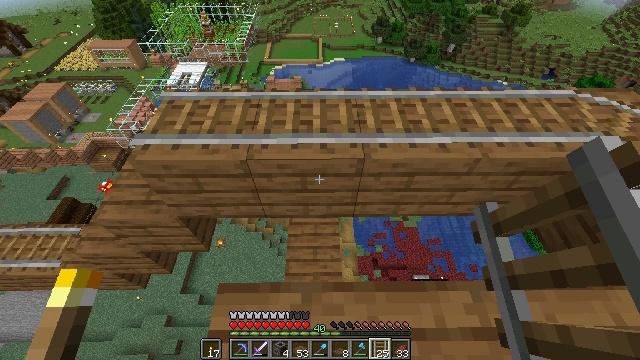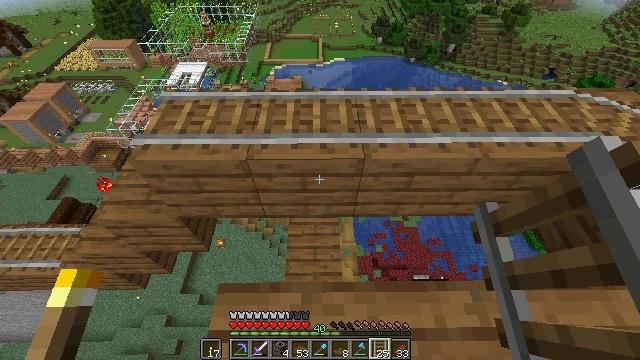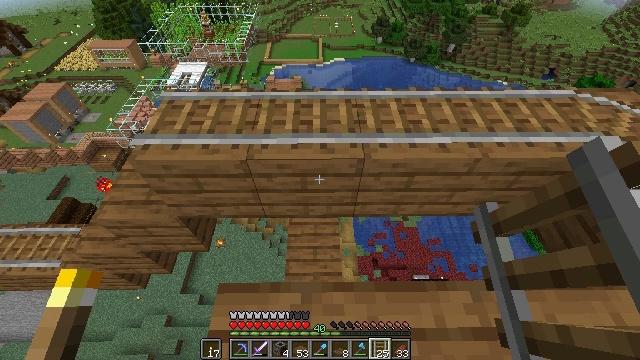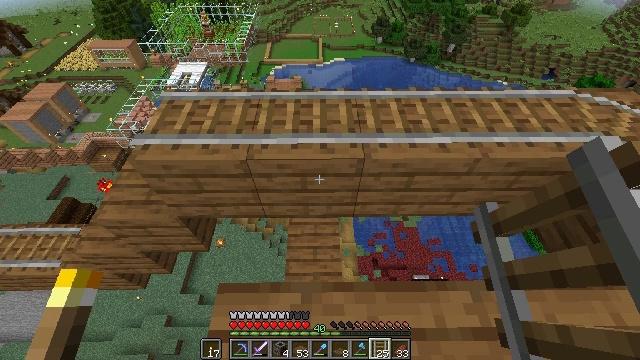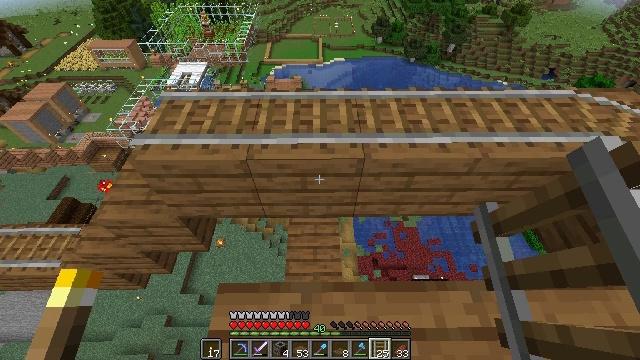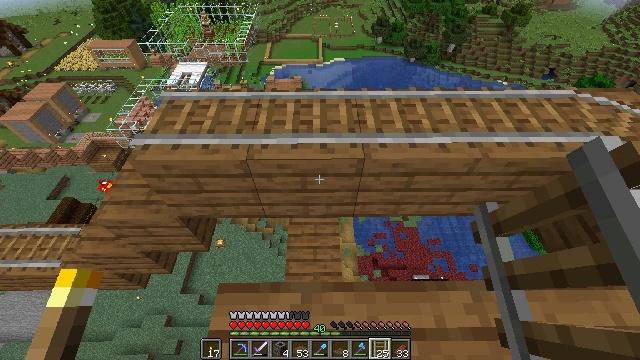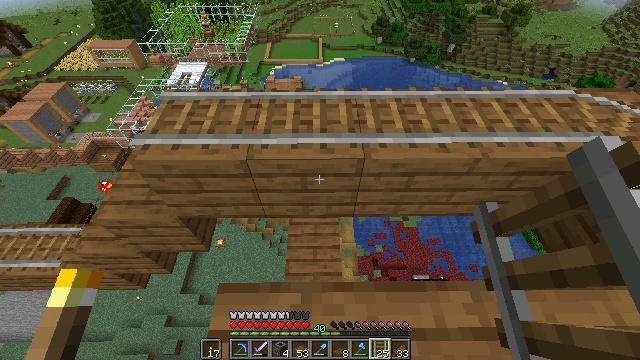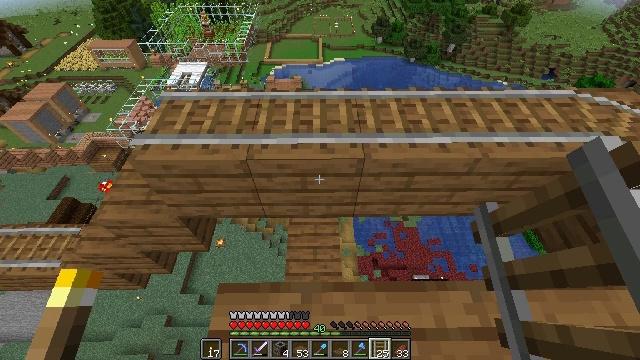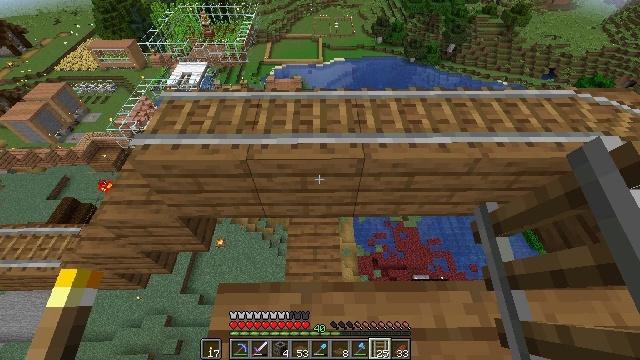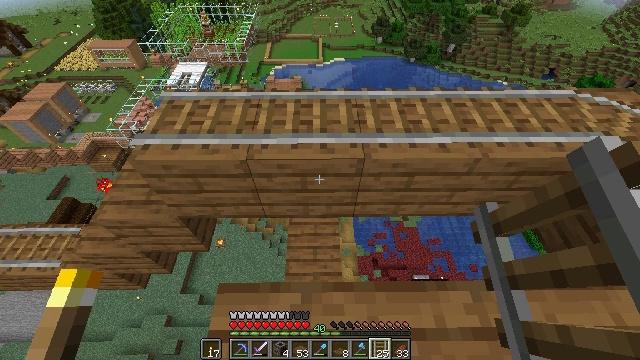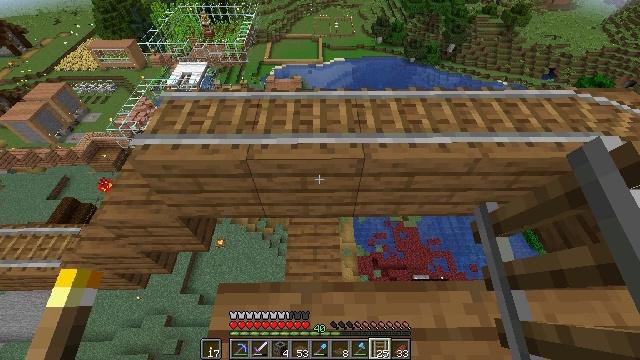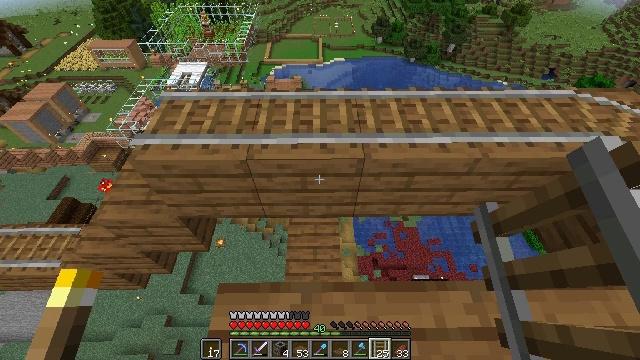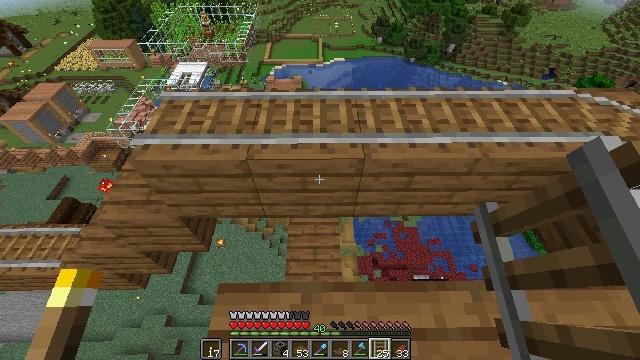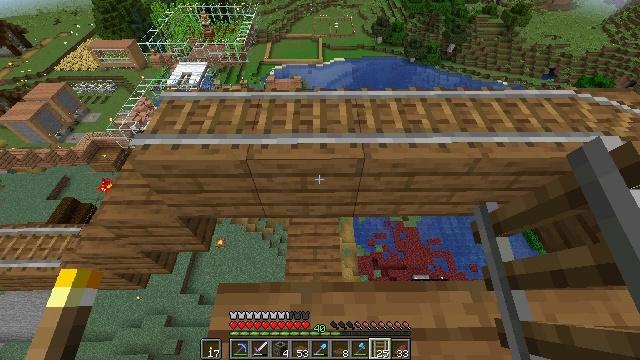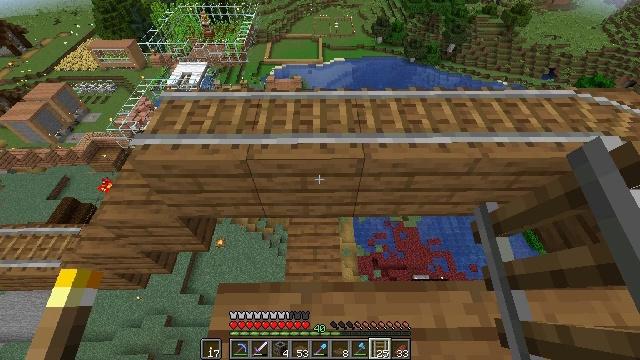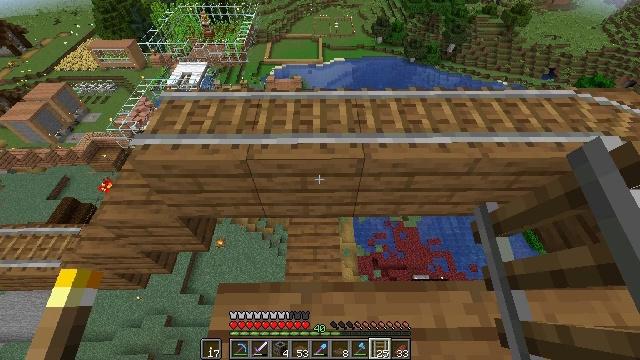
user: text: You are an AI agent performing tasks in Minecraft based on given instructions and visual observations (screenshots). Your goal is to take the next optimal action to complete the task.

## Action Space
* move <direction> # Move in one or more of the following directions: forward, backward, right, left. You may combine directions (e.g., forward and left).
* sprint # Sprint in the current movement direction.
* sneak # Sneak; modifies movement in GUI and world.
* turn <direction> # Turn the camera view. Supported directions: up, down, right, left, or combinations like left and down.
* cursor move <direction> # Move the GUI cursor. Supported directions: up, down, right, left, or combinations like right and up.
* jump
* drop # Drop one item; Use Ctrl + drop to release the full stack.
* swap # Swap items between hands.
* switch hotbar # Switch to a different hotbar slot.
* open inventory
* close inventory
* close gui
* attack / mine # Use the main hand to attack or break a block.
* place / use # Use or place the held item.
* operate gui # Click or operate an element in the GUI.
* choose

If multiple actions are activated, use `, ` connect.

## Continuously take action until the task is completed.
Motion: motion action
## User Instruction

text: Prepare rabbit stew on the crafting table.
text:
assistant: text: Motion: no_op
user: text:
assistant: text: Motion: no_op
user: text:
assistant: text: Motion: no_op
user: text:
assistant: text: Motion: no_op
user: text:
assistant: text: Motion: no_op
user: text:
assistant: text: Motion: no_op
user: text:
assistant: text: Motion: no_op
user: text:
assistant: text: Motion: no_op
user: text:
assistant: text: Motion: no_op
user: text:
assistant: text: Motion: no_op
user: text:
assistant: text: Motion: no_op
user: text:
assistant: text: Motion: no_op
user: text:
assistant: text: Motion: no_op
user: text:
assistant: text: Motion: no_op
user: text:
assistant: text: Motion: no_op
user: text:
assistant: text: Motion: no_op
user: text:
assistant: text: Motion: no_op
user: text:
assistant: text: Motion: no_op
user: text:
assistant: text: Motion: no_op
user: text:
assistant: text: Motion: no_op
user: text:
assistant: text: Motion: no_op
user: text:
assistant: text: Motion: no_op
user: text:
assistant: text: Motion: no_op
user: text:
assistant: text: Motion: no_op
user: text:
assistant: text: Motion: no_op
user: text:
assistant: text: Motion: no_op
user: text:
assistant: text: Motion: no_op
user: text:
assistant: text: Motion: no_op
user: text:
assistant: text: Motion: no_op
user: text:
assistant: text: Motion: no_op